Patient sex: F
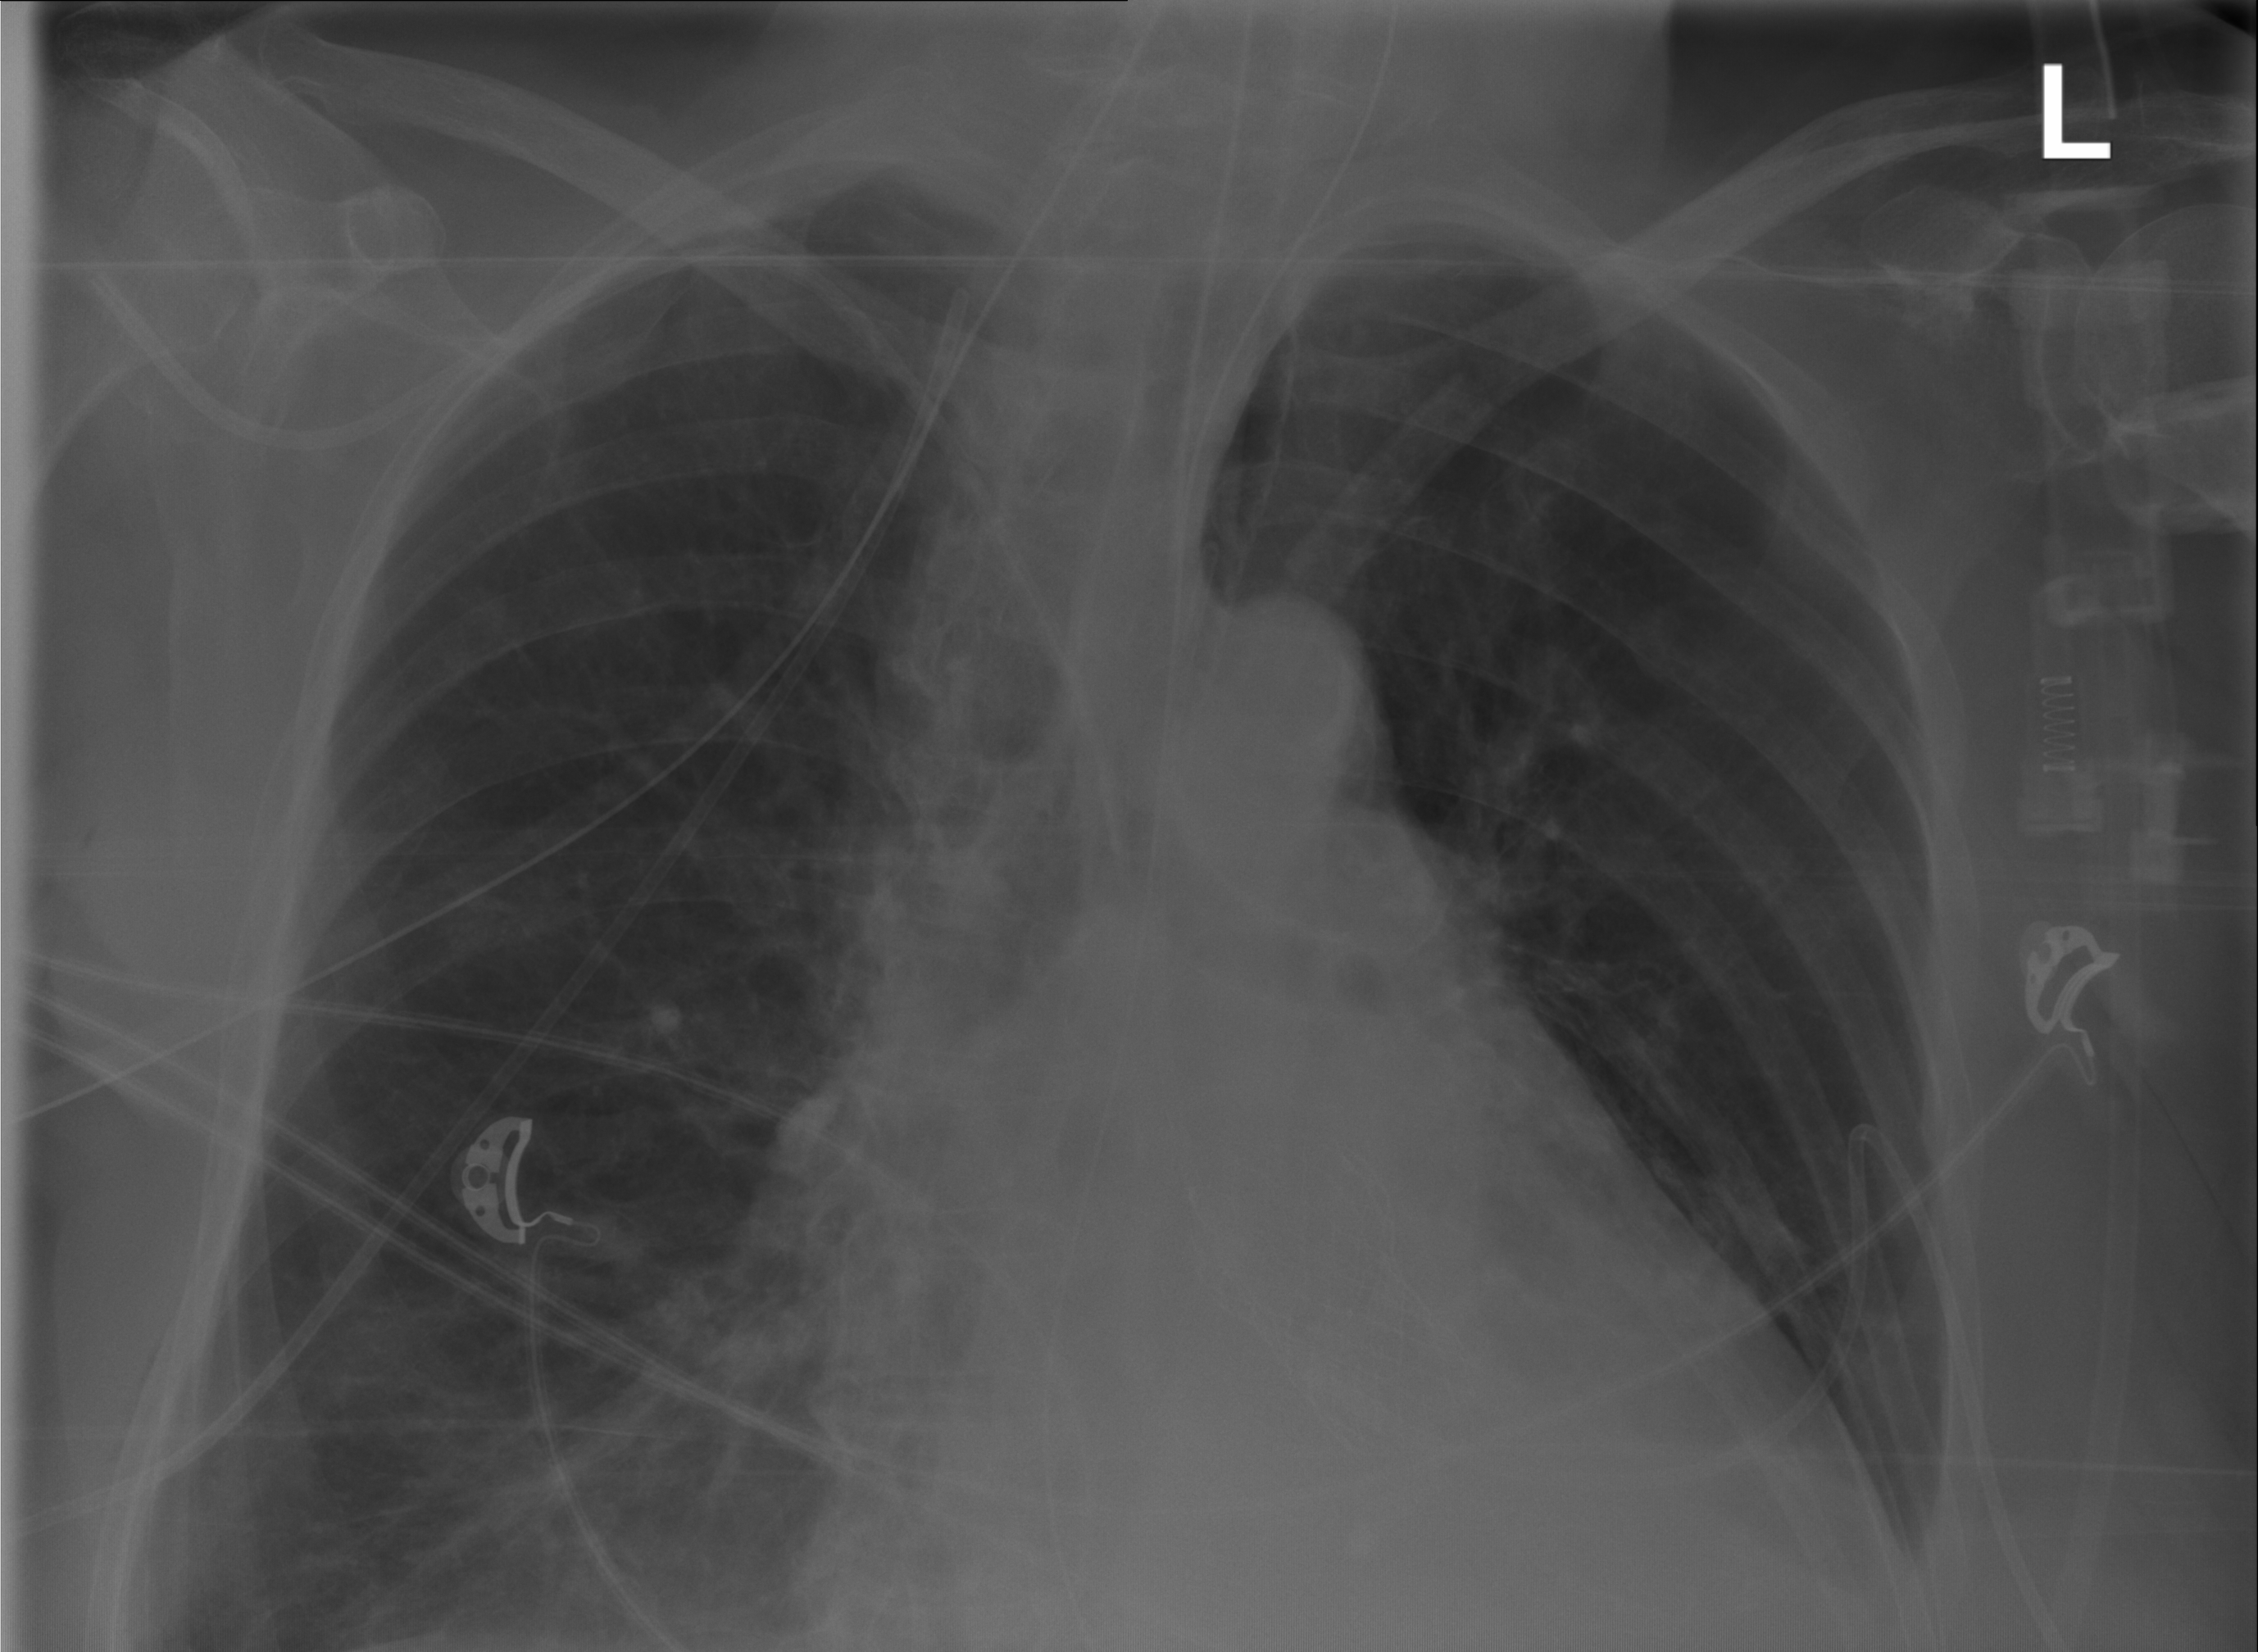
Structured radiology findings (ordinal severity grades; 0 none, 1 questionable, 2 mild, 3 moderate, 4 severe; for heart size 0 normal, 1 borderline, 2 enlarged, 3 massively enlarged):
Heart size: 2
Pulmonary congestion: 0
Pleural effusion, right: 0
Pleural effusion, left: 0
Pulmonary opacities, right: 0
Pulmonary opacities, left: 0
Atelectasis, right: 2
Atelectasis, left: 0